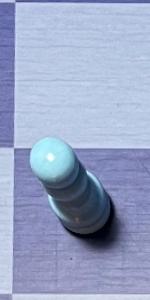
Label: Pawn_White